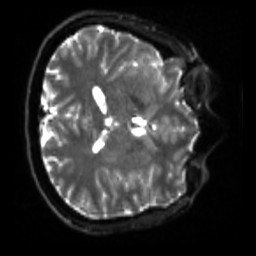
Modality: sbref
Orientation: axial
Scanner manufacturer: siemens
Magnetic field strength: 3 T
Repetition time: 4 s
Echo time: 0.0594 s